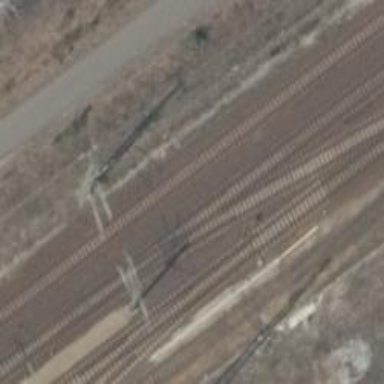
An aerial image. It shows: Railway track with contact lines for electrification.